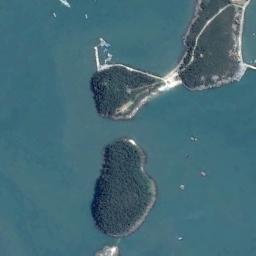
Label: island